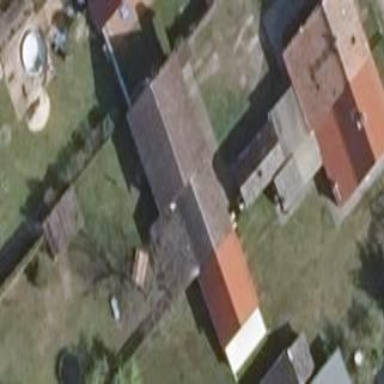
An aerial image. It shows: Building with identifiable parts.